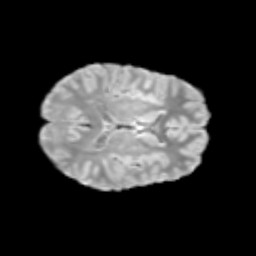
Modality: T2w
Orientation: axial
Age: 12
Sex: female
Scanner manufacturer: siemens
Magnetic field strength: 3 T
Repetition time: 3.8 s
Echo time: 0.07 s